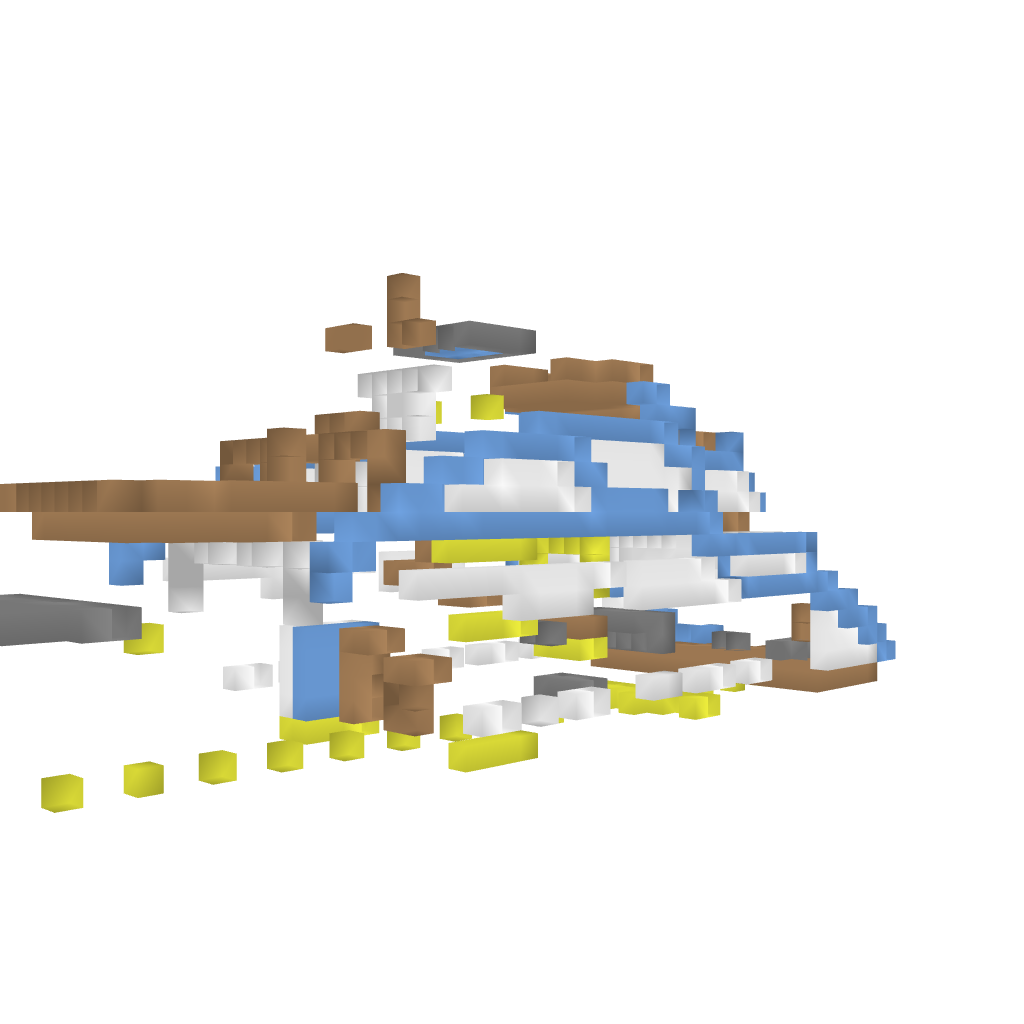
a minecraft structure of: Yaht (Ecl1pse8) 1.7.2 bad low quality